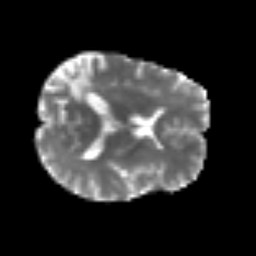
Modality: T2w
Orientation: axial
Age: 39
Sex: female
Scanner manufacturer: siemens
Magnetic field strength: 3 T
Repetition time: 3.2 s
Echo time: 0.081 s